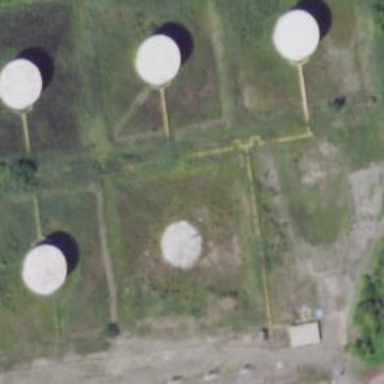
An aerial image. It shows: Storage tank that is man-made.